Question: I I'm using 4k resulotion and I have created an emulator in avd manager but when I start emulator it shows like this picture:

How can I fix this issue and get the real size of emulator on my 4k screen.
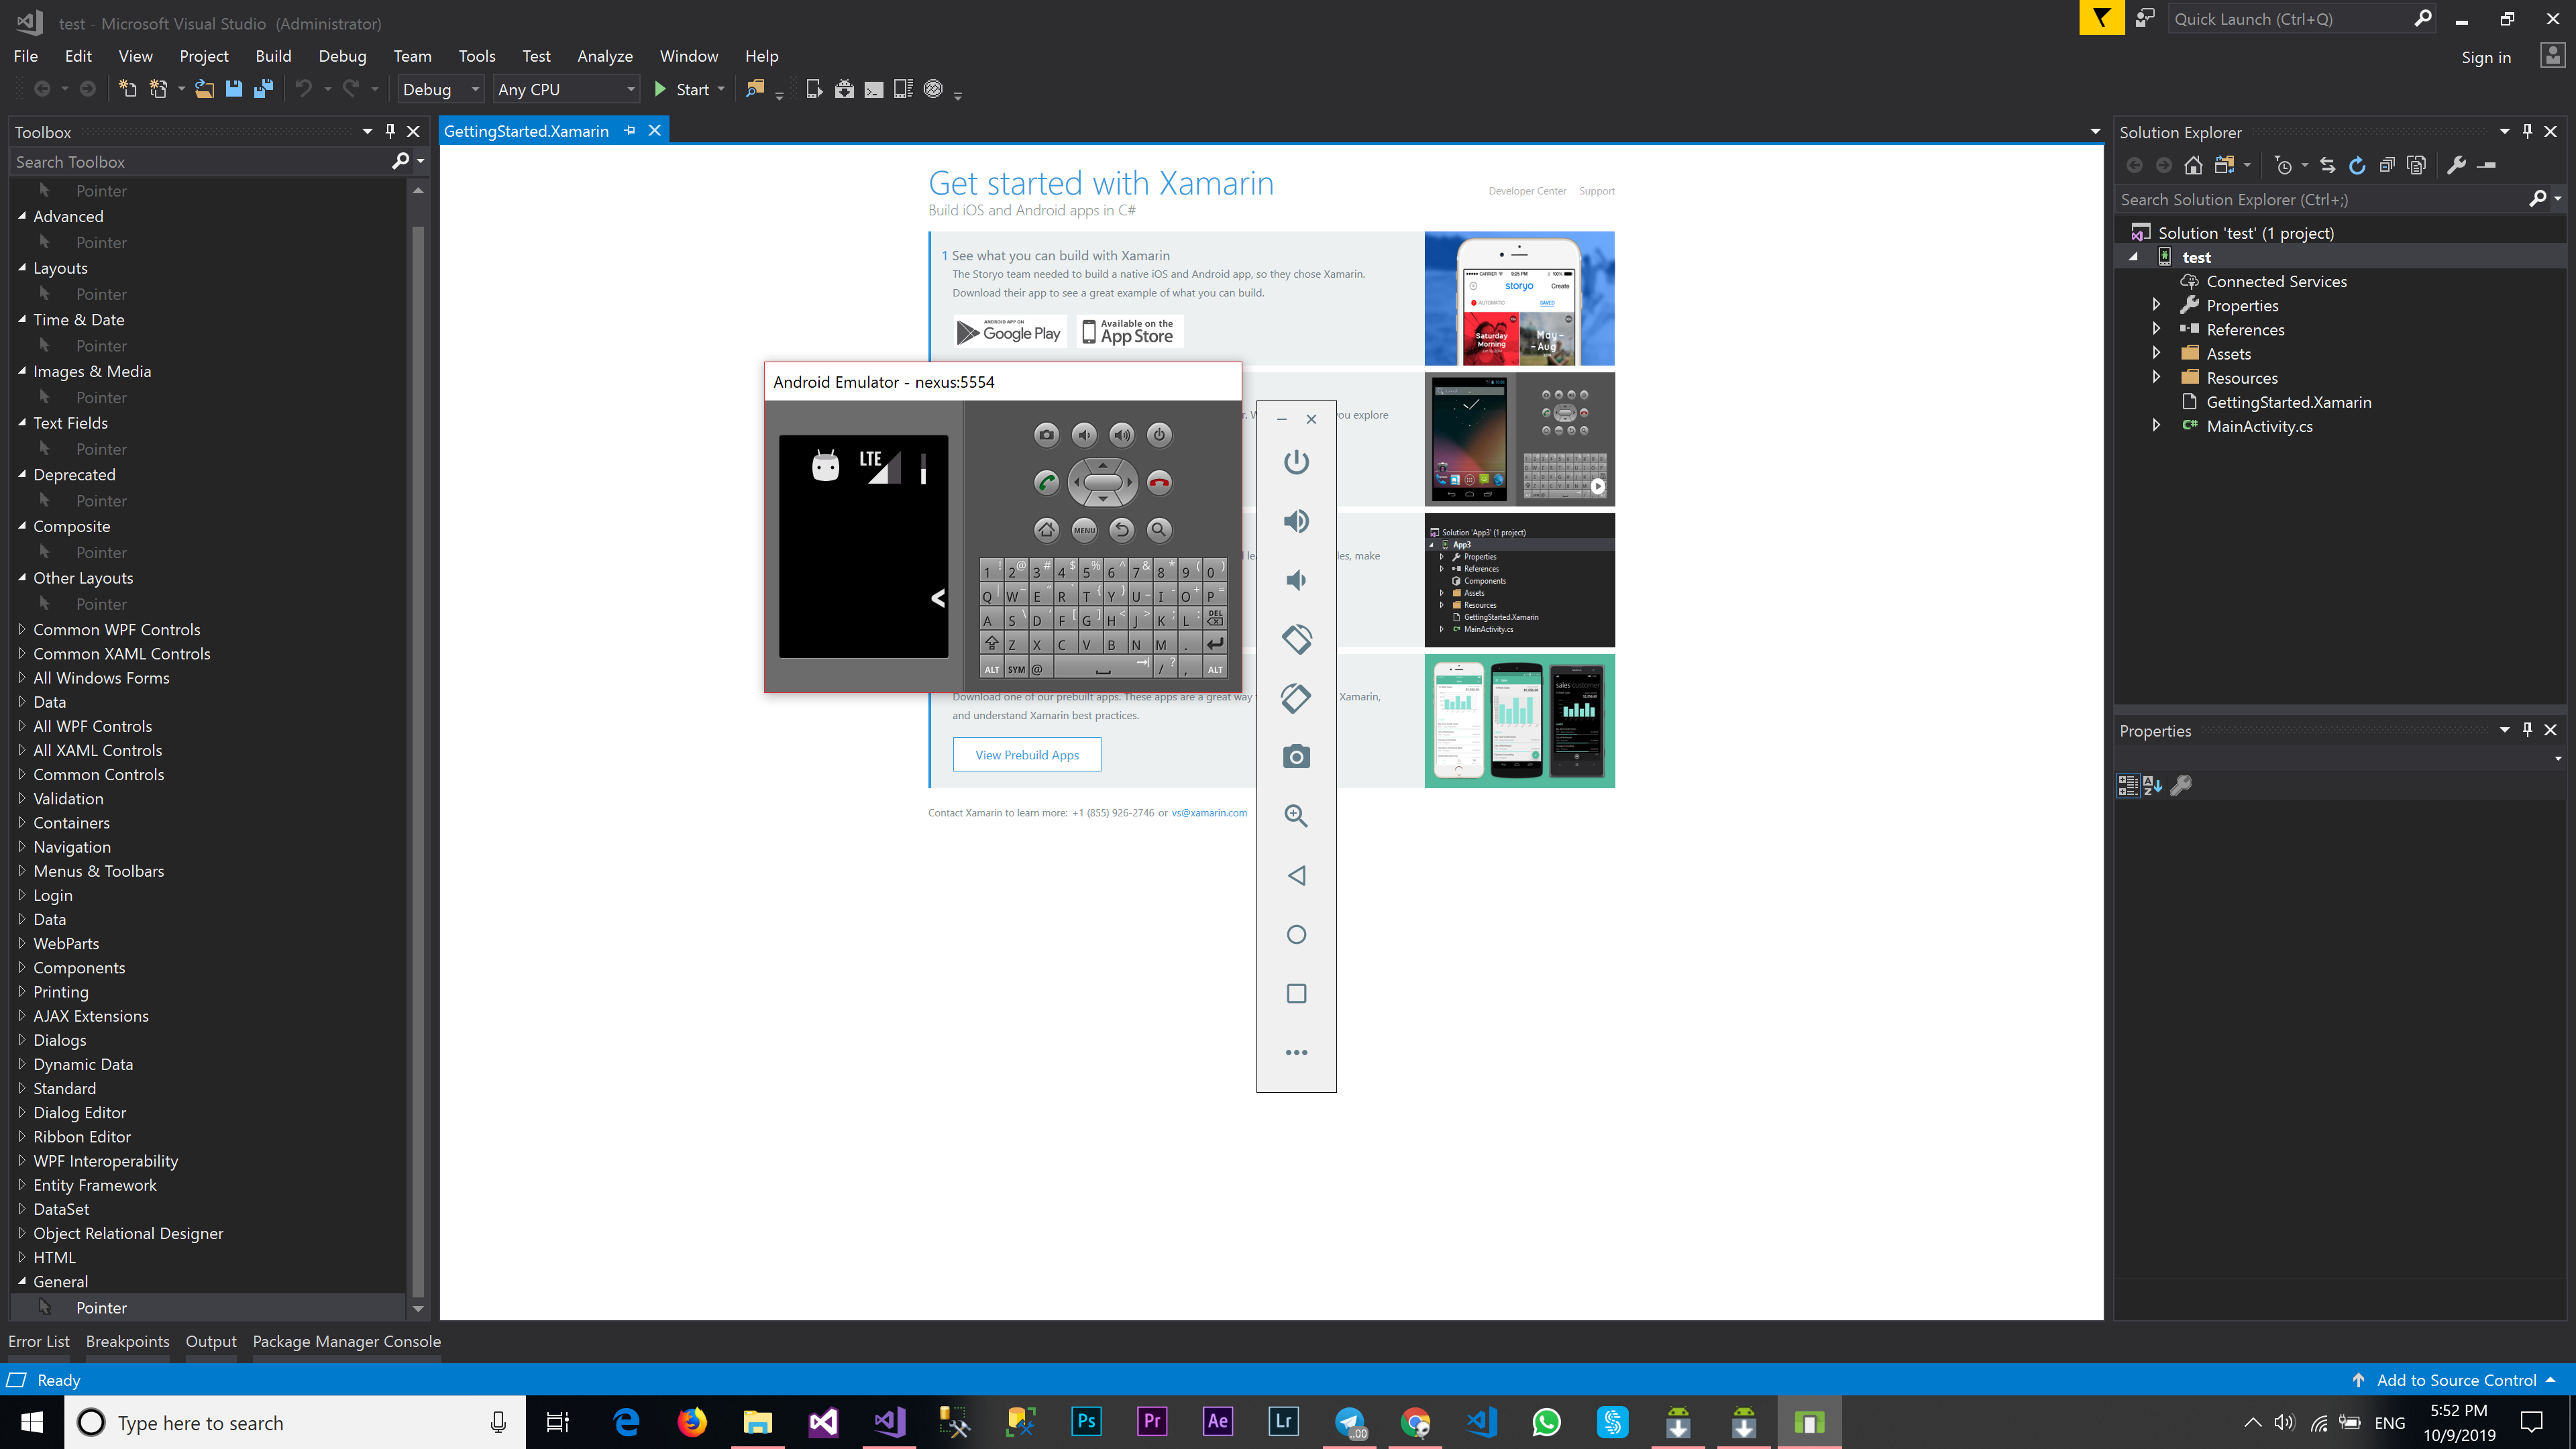
Answer: I fixed the problem by installing 2019 Visual Studio.
Thanks to @JonDouglas